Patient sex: F
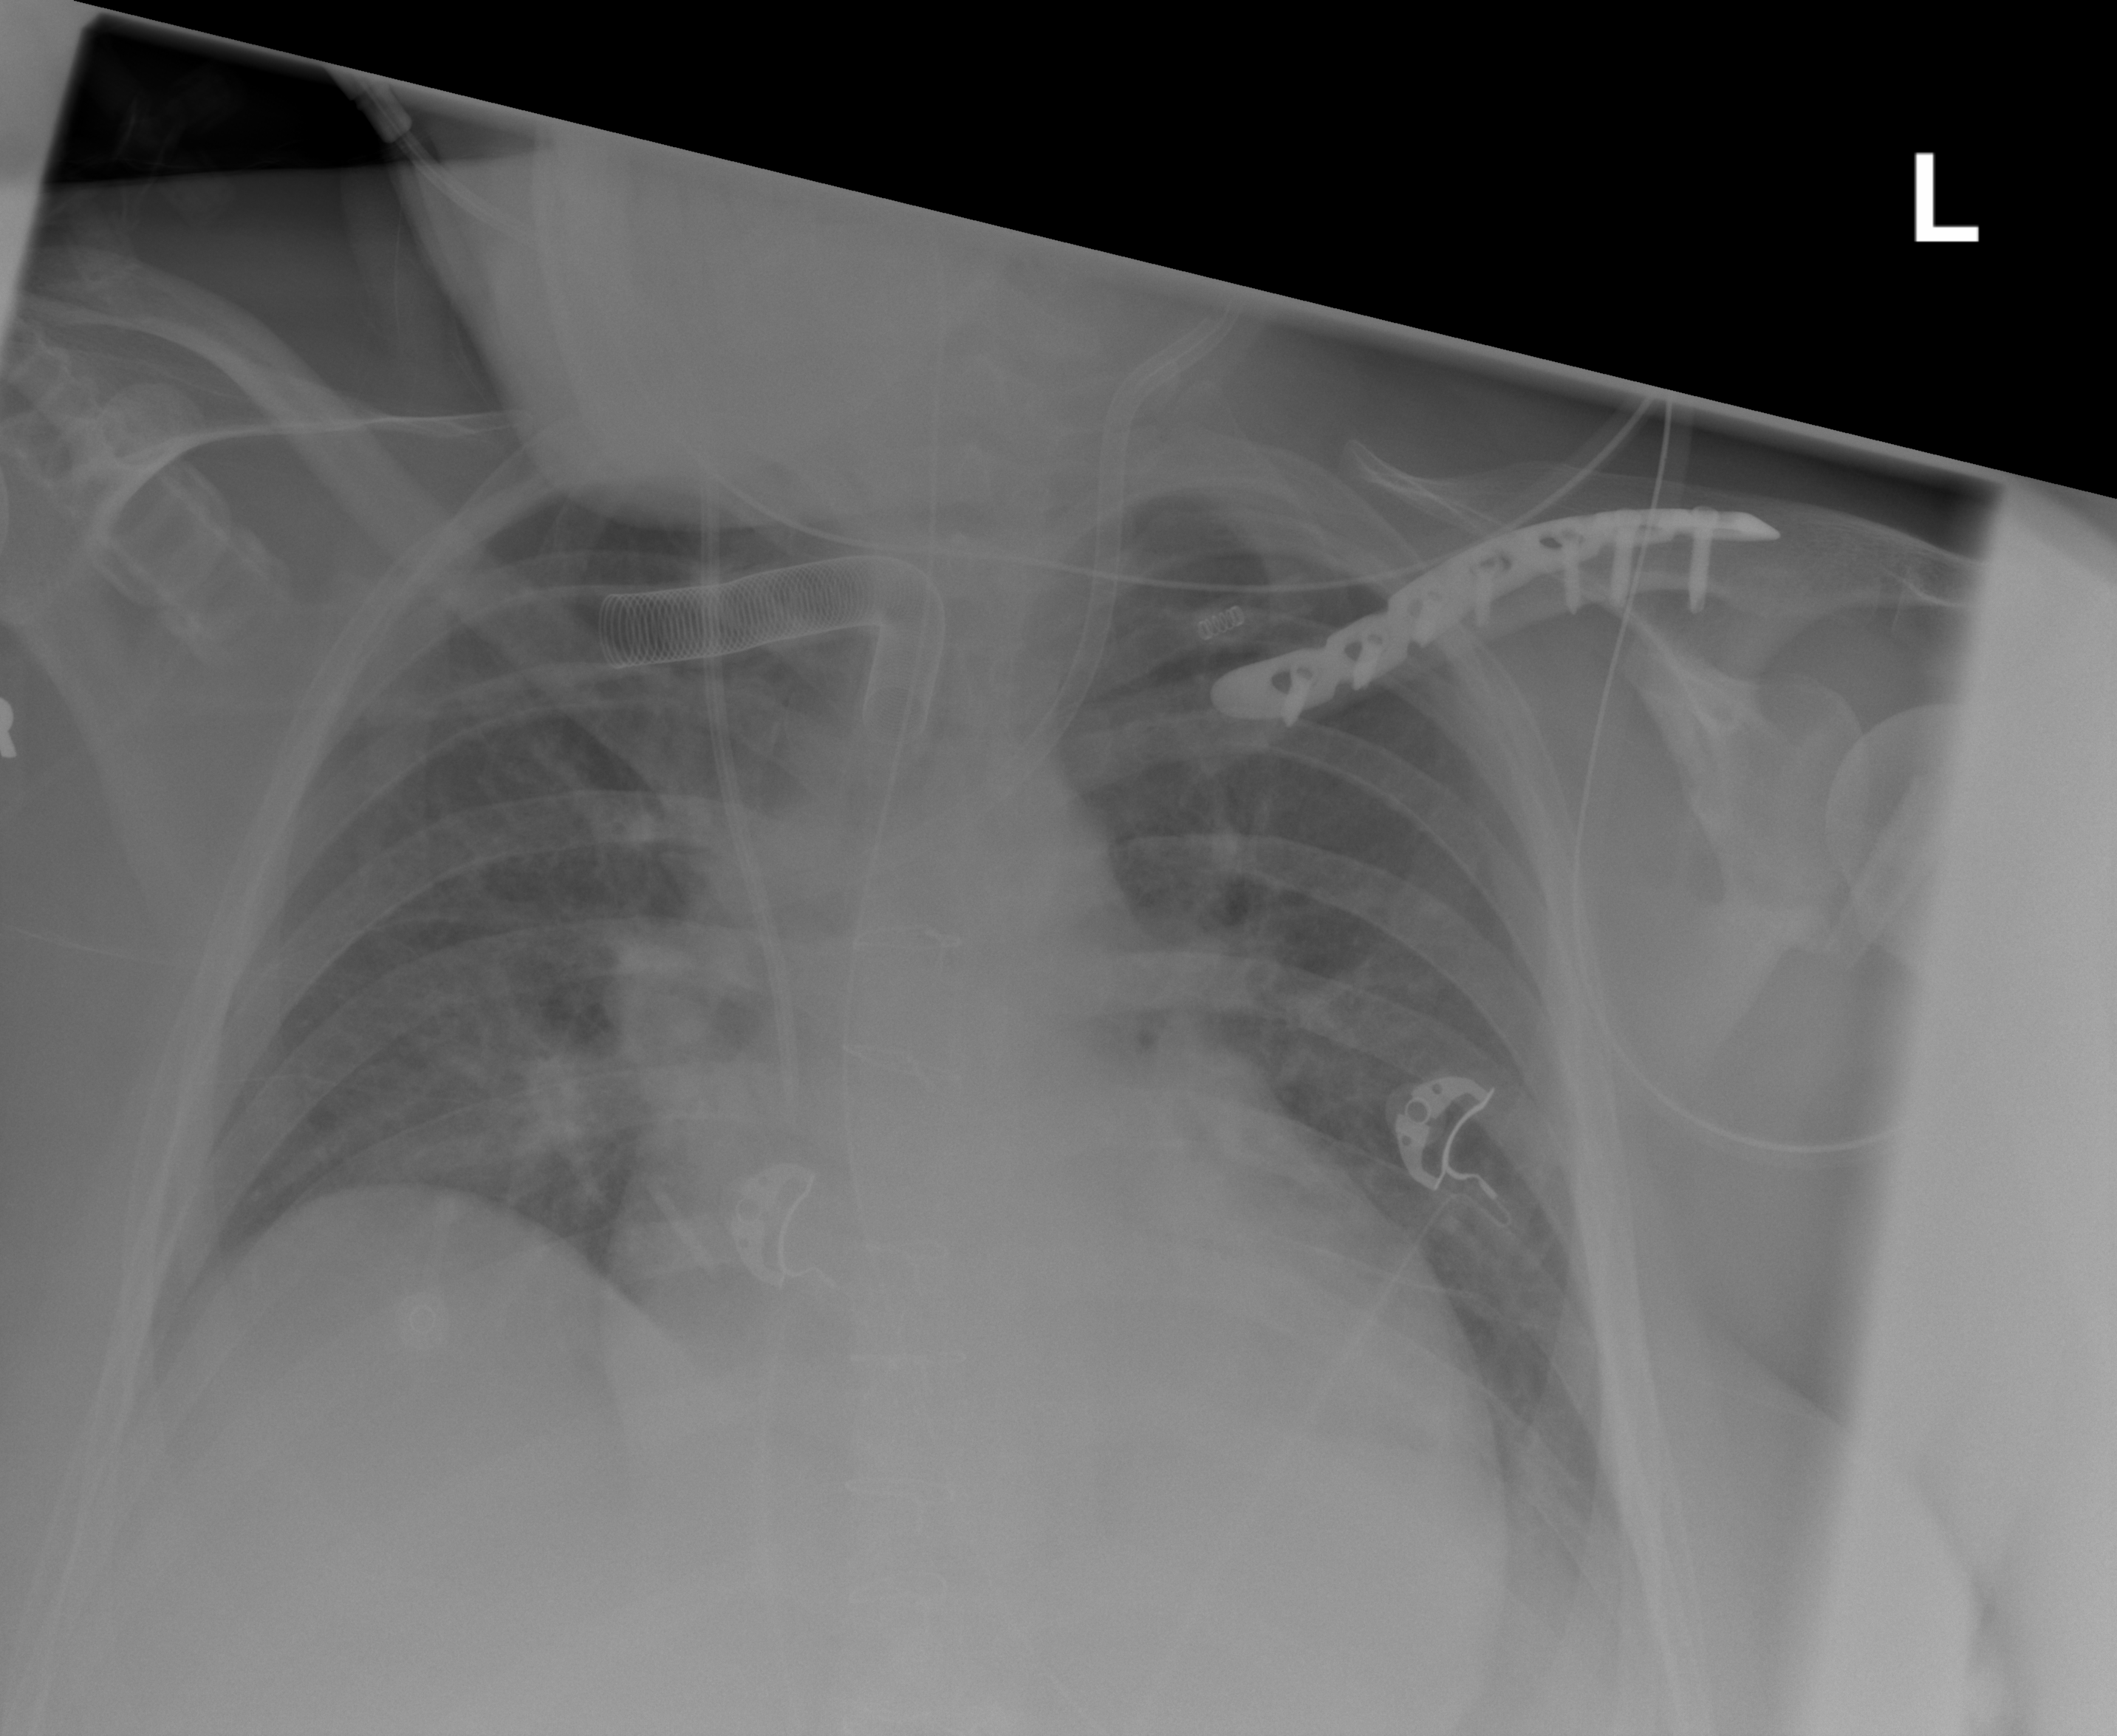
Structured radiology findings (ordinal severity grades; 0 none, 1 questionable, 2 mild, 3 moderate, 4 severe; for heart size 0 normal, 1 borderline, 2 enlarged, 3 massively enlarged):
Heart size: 2
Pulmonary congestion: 1
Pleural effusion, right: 0
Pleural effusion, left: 2
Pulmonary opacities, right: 0
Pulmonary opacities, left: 0
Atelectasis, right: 0
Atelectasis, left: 2